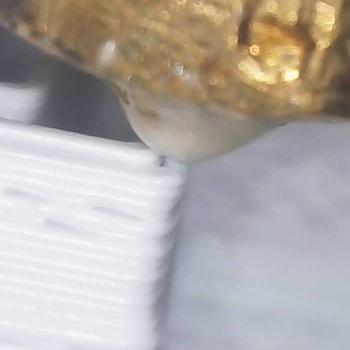
Flow rate: 94%